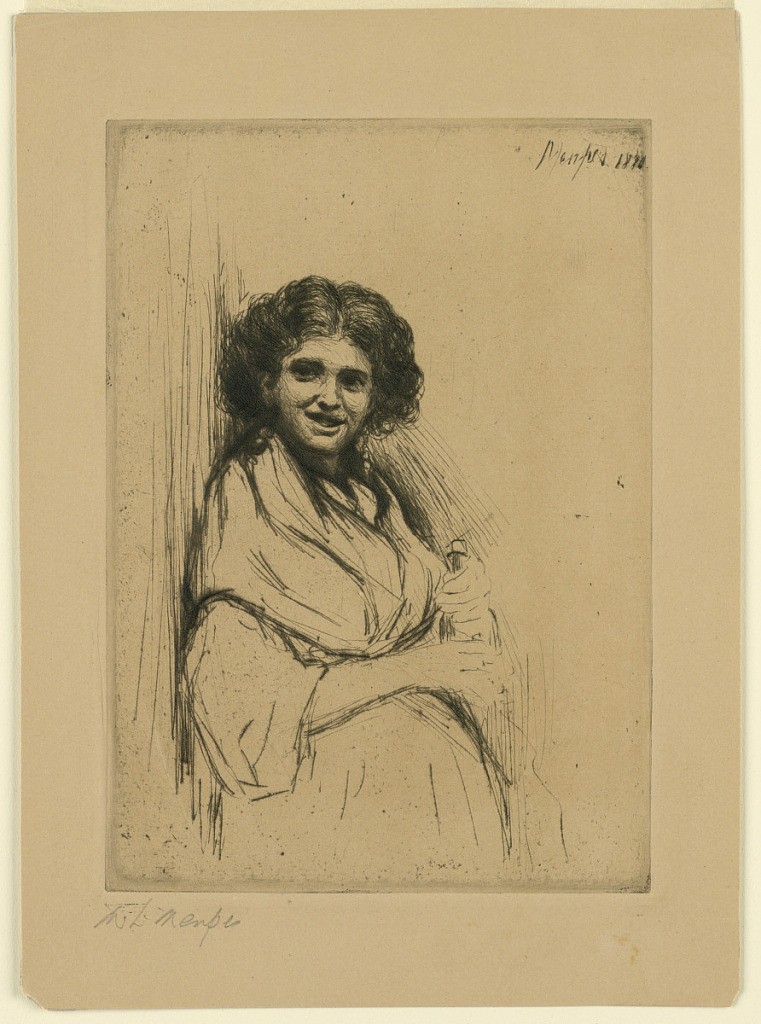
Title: Study of a Young Woman
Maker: Mortimer L. Menpes, Australian, active London, England, 1860 – after 1915
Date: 1880
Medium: Etching on light brown paper
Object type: Print
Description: A woman, possibly pregnant, leans against a wall, facing light, her head turned to the front.  She holds a bottle in her hands.